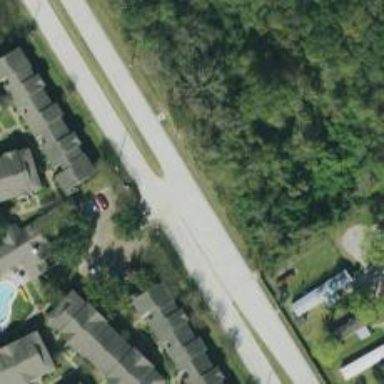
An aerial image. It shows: Tertiary road.